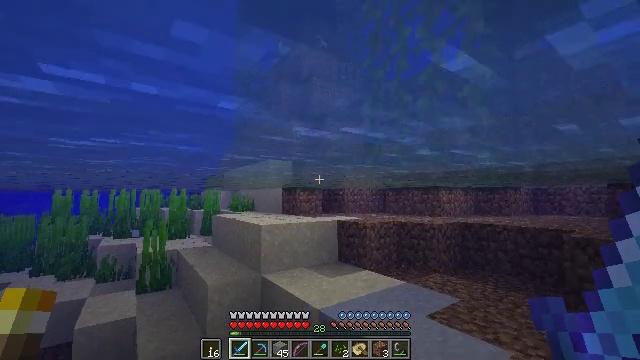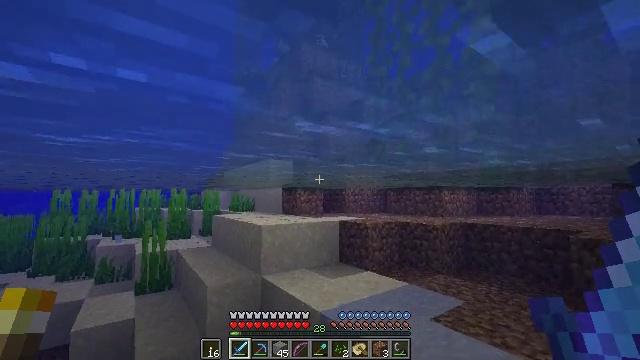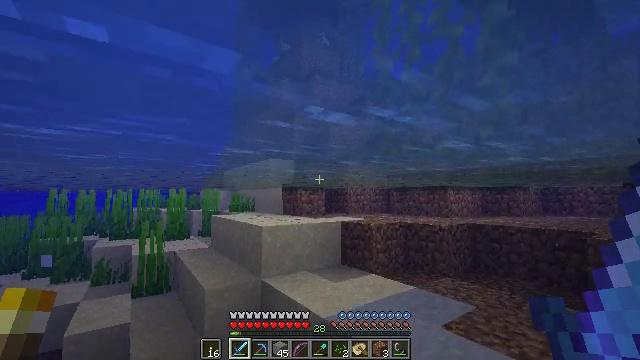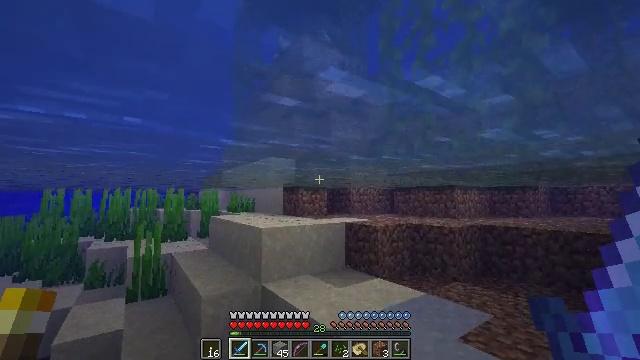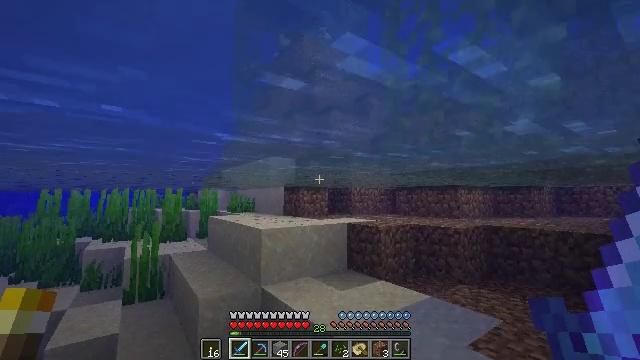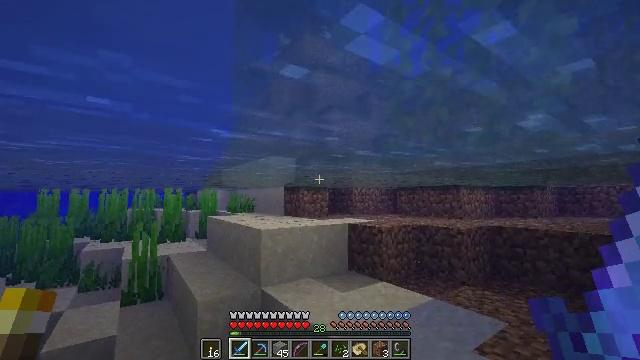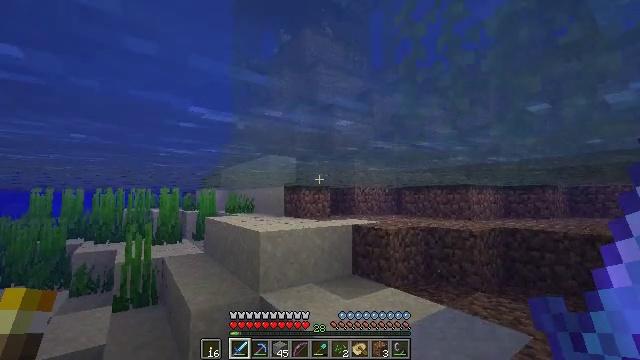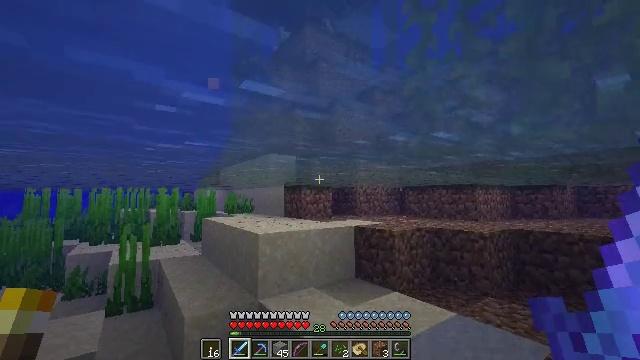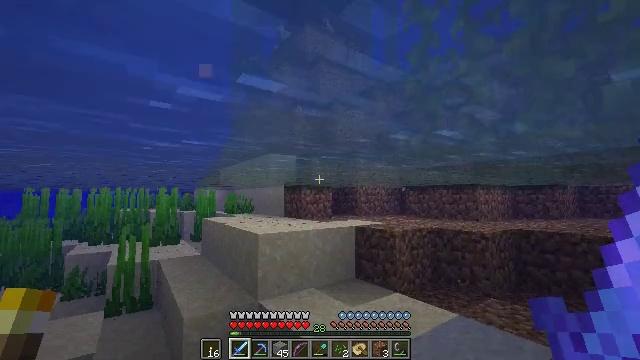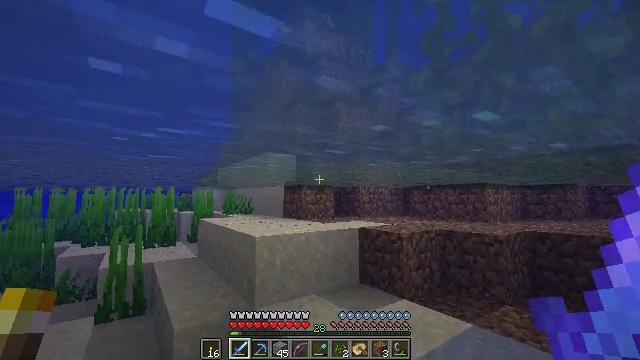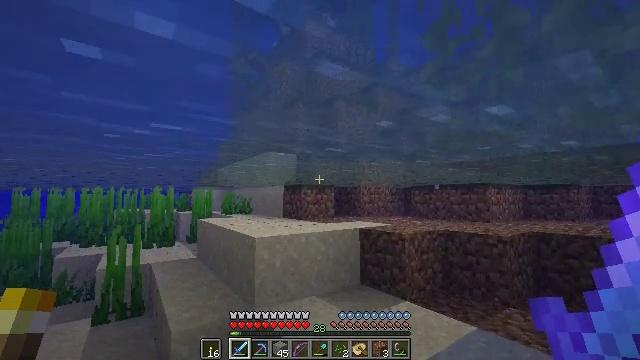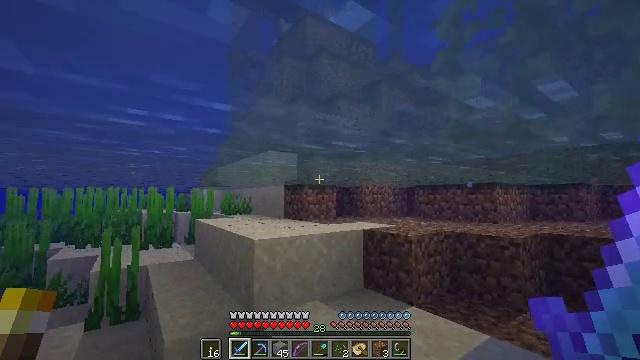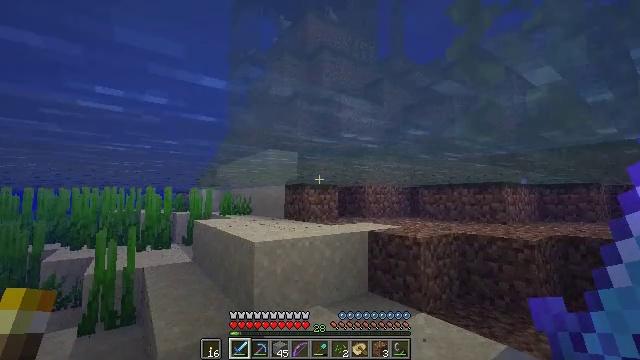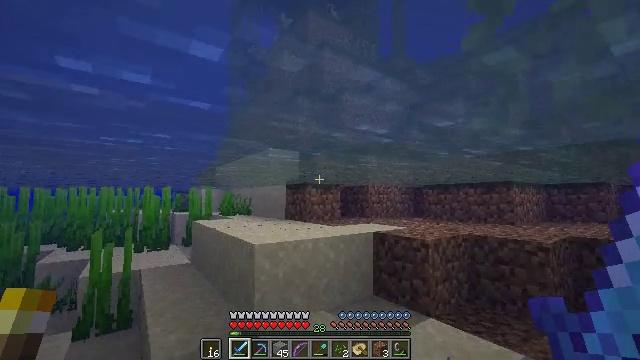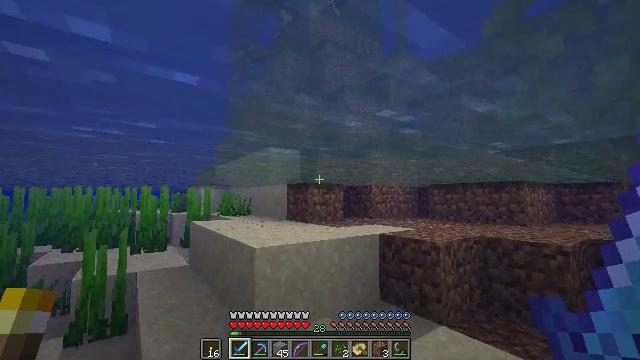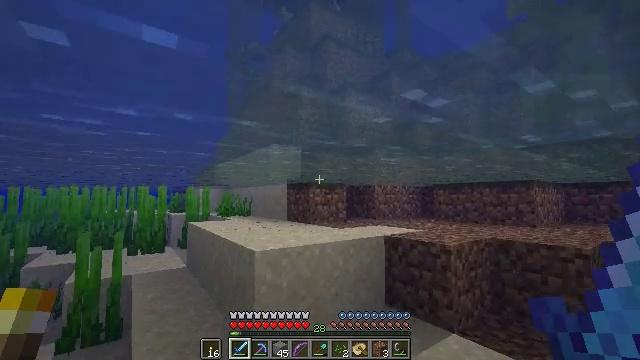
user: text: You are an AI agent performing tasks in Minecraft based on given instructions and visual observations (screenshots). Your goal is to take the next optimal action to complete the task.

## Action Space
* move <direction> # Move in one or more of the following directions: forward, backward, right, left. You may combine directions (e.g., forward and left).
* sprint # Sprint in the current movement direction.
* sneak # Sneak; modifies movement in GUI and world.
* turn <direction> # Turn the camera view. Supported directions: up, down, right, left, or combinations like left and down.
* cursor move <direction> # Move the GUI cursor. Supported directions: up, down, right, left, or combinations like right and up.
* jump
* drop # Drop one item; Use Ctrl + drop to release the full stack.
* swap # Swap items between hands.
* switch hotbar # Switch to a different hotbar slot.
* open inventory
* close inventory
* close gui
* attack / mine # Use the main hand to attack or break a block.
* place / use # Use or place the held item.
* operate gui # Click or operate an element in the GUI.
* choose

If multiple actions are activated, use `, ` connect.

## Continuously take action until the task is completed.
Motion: motion action
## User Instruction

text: Collect sand to make glass.
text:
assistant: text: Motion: move forward, sprint
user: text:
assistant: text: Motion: move forward, sprint
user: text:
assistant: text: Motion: move forward, sprint
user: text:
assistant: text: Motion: move forward, sprint
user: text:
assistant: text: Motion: move forward, sprint
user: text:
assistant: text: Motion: move forward, sprint
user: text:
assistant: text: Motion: move forward, sprint
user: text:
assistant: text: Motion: move forward, sprint
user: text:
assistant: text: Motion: move forward, sprint
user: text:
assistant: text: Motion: move forward and move left, sprint
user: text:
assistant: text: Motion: move forward and move left, sprint
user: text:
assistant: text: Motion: move forward and move left, sprint
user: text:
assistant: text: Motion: move forward, sprint
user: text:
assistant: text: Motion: move forward, sprint
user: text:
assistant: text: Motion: move forward, sprint
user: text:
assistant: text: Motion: move forward, sprint
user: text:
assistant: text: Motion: move forward, sprint
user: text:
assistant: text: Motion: move forward, sprint, jump
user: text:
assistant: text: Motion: move forward, sprint, jump
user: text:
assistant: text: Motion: move forward, sprint, jump
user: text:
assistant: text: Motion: move forward, sprint
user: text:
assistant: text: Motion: move forward, sprint
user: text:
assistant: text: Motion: move forward, sprint
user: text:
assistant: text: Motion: move forward, sprint
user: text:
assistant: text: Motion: move forward, sprint
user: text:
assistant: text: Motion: move forward, sprint
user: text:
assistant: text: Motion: move forward, sprint
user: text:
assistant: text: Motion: move forward, sprint
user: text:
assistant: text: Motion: move forward, sprint
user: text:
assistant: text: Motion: move forward, sprint